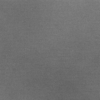
Label: dusty